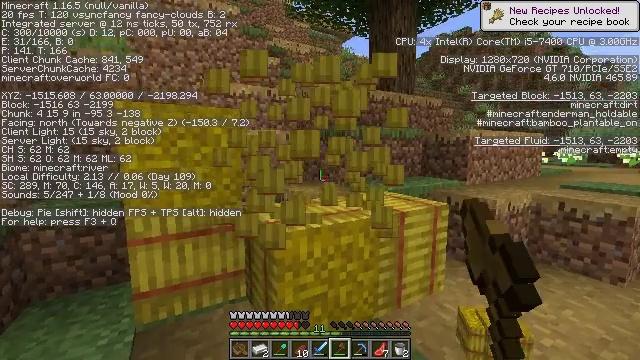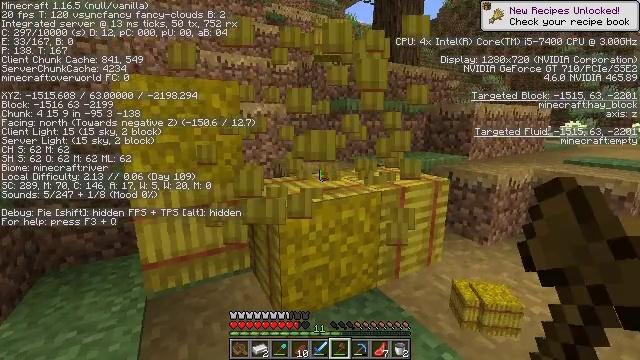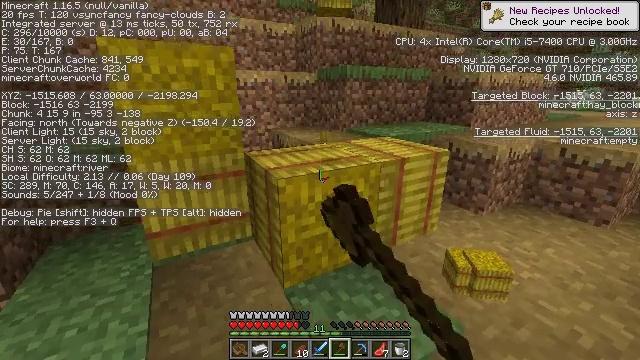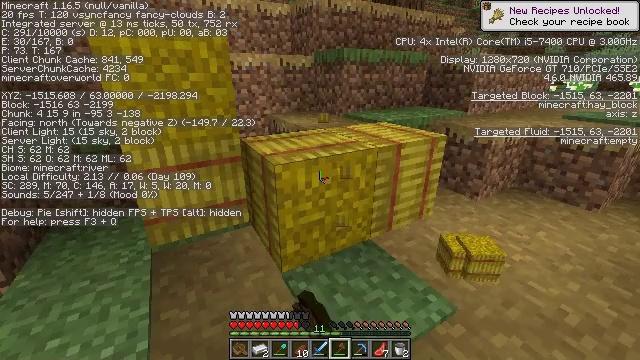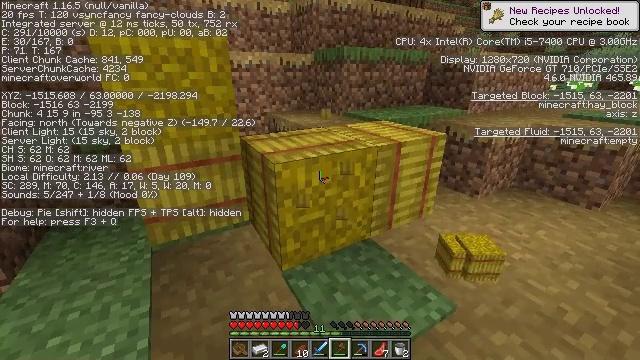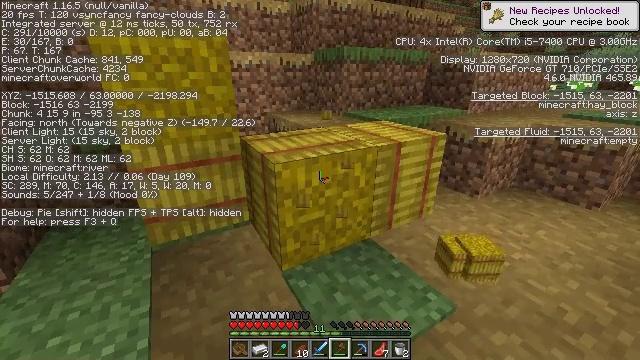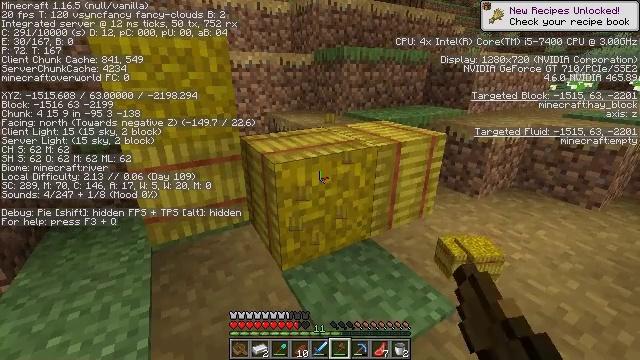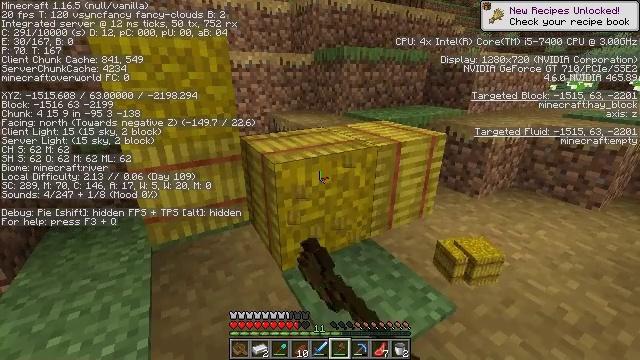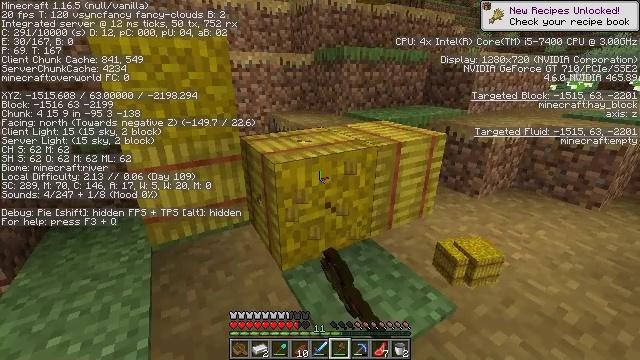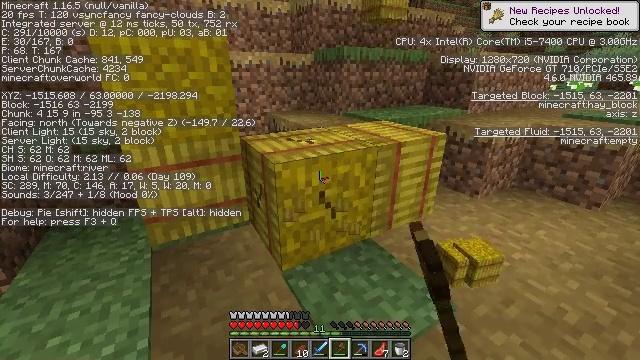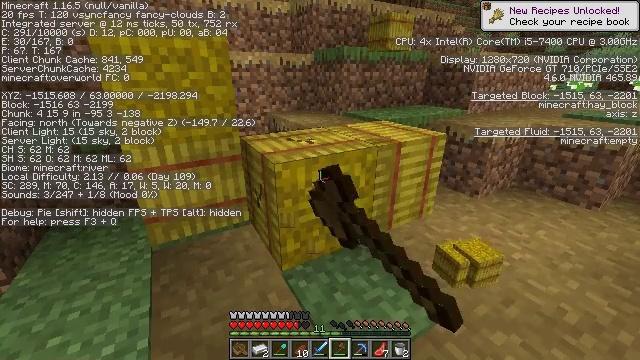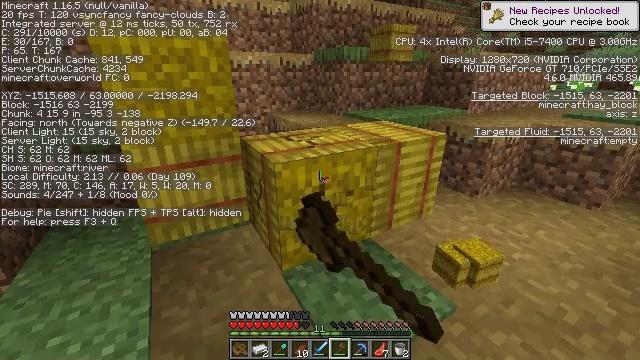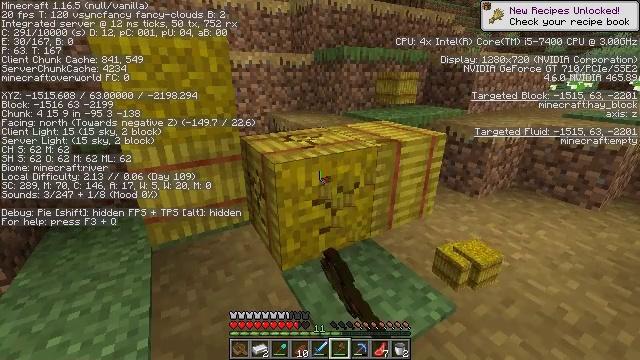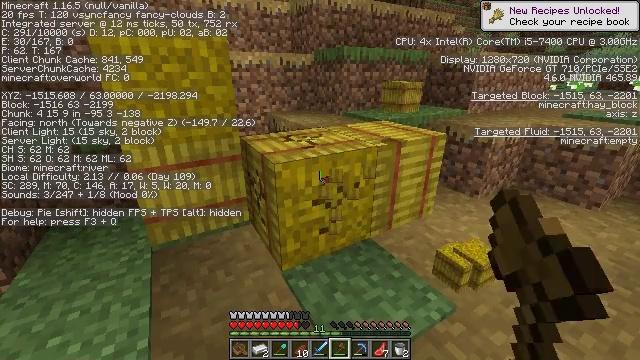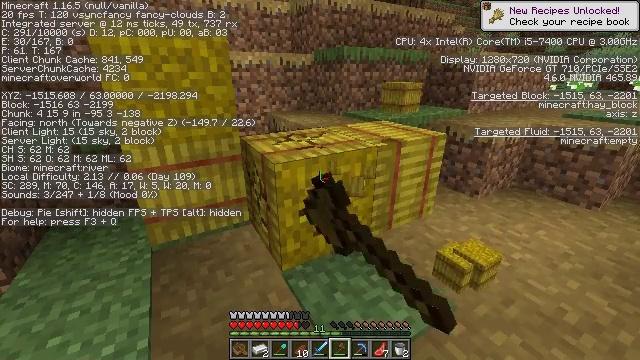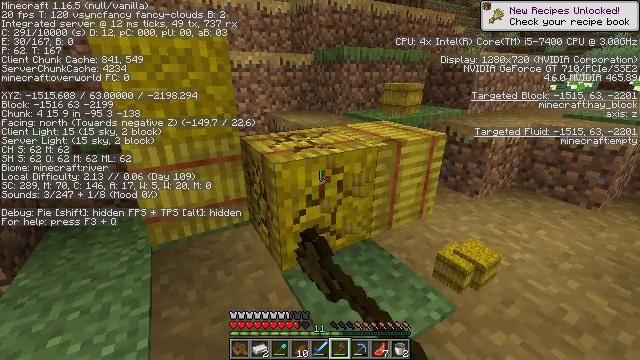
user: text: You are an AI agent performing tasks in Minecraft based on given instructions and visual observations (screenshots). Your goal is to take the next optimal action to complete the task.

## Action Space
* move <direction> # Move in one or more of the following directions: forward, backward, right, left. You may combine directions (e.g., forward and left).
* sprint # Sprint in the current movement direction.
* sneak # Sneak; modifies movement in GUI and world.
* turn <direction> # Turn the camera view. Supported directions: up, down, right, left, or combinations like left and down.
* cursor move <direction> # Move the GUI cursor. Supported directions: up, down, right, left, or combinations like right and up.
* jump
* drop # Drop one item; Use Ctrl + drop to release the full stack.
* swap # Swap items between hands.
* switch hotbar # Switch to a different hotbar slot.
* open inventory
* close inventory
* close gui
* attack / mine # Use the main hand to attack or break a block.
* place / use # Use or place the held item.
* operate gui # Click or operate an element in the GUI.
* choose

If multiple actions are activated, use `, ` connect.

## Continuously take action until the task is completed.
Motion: motion action
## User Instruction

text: Collect a hay block for crafting.
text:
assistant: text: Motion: turn down, attack / mine
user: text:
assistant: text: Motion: turn down, attack / mine
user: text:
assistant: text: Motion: turn down, attack / mine
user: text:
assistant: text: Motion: attack / mine
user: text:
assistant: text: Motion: attack / mine
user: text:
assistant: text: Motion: attack / mine
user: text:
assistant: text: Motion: attack / mine
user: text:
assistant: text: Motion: attack / mine
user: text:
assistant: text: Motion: attack / mine
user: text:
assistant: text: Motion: attack / mine
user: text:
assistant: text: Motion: attack / mine
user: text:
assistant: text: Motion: attack / mine
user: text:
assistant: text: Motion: attack / mine
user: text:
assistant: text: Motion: attack / mine
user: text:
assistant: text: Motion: attack / mine
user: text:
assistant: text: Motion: attack / mine
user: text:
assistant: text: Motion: attack / mine
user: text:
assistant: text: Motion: attack / mine
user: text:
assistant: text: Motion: attack / mine
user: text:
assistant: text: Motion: attack / mine
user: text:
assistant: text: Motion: attack / mine
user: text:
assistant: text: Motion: move forward, attack / mine
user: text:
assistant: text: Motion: move forward, attack / mine
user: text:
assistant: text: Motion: move forward, attack / mine
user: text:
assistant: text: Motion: move forward, turn right, attack / mine
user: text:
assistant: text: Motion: move forward, turn right and up, attack / mine
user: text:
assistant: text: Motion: turn right, attack / mine
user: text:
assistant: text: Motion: attack / mine
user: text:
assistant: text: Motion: attack / mine
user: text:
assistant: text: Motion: attack / mine